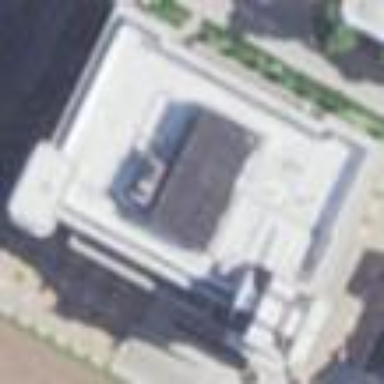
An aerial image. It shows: Building.